Question: I am working with jqPlot's Line chart where data should be displayed for last 12 months. If current month is September then X axis will show 2012 August till 2013 September. However, I have data starting from January 2013. Therefore the lines will start from the middle of the chart till the most recent available month's data.
: Lines are started from the correct position, but the pointables have not moved accordingly. Although the lines show correctly the pointables are shown from beginning of the chart.

: How can I move the pointables which should be on the dots instead?
: Seems line known issue in jqPlot (<URL>
'''
var json= {
title: ''
,stackSeries: false
,captureRightClick: true
,seriesDefaults:{
//renderer:$.jqplot.BarRenderer
rendererOptions: {
highlightMouseDown: true
}
,pointLabels: {
show: true
,formatString: '%.1f'
,seriesLabelIndex:null
,hideZeros:true
}
,markerOptions: {
show: true,
style: 'filledCircle',
}
}
,series: [
{label: 'A', color:'#FDC12E'}
,{label: 'B', color:'#C9198D'}
,{label: 'C', color:'#56B9F9'}
,{label: 'D', color: '#F1683C'}
,{label: 'E', color: '#000000'}
]
,axes: {
xaxis: {
tickOptions:{angle:-45}
,tickRenderer: $.jqplot.CanvasAxisTickRenderer
,renderer: $.jqplot.CategoryAxisRenderer
,ticks: []
},
yaxis: {
labelRenderer: $.jqplot.CanvasAxisLabelRenderer
,padMin: 0
,pad: 1.05
,min: 0
,tickOptions:{formatString: '%.0f'},
}
}
,legend: {
show: true
,location: 's'
,placement: 'outsideGrid'
}
,highlighter:{
show: true
,tooltipLocation: 's'
,yvalues: 2
,bringSeriesToFront:true
,showMarker:false
,tooltipAxes: 'y'
,formatString: "%n%s"
}
,cursor:{
show: true
,zoom:true
,showTooltip:false
,constrainZoomTo: 'y'
}
,grid:{
background: '#f8f8f8'
}
'''
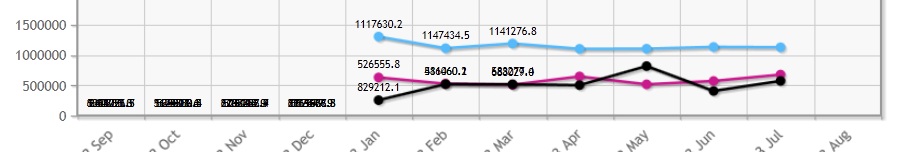
Answer: I found a workaround until jqPlot fixes their bug. Apparently adding 'breakOnNull: true' to 'seriesDefaults' fixes the issue. This can be used either for 'pointLabels' or for 'highlighter' in JSON part.